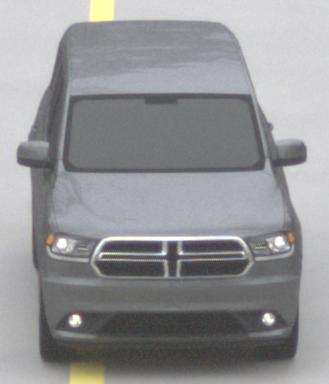
Make: Dodge
Model: Durango
Detailed model: Gen. 3
Model produced from: 2010
Doors: 5
Color: gray
Road condition: dry road
Daytime: midday
Contrast: low contrast